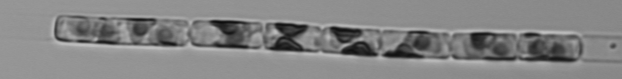
Label: Guinardia_delicatula_TAG_internal_parasite